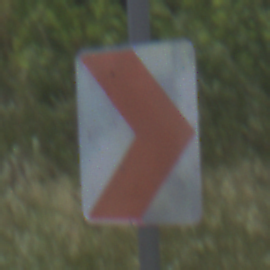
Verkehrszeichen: RichtungstafelnInKurvenKleinLinks
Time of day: Midday
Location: Outdoor (Nature)
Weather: PartlyCloudy
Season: NotSpecified
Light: Natural